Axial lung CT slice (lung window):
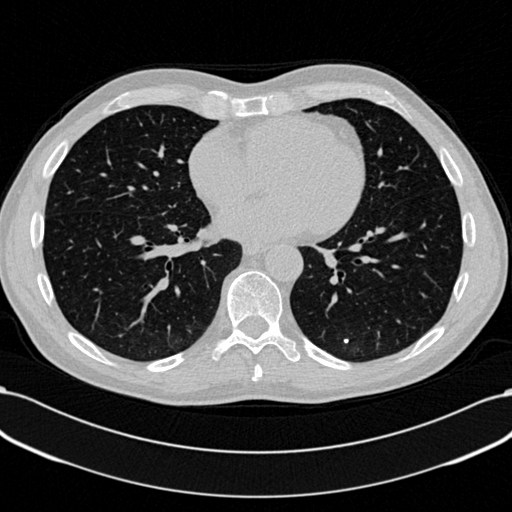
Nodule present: no